Question: I am building a Windows Phone 8.1 RT App which runs MP3 files in .
I followed the steps in the sample code shown here : <URL>
In MyPlaylistManager Project I would like to build my own Playlist from XML file.
When I try to access this XML file I am getting an exception.
> An exception of type 'System.Xml.XmlException' occurred in SYSTEM.XML.NI.DLL but was not handled in user codeAdditional information: An internal error has occurred.
I have added the XML file to the Project and set
> Build Action : ContentCopy to Output Directory : Copy if newer
To access the file I tired below options :
'''
XDocument xdoc = XDocument.Load("ms-appx:///XYZ.xml");
XDocument xdoc = XDocument.Load("XYZ.xml");
'''
XDocument.Load is supported in Windows Phone 8.1 as per the documentation:
<URL>

Any pointers on what I am doing wrong.
Thanks.
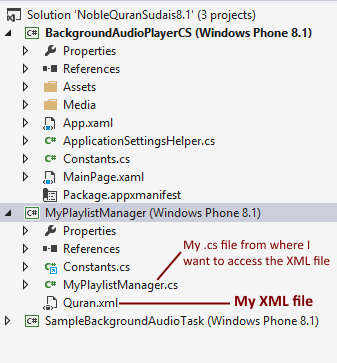
Answer: I think that the problem is, because you aren't providing the correct path. Your file is in project . Try to use:
'''
XDocument xdoc = XDocument.Load("ms-appx:///MyPlaylistManager/Quran.xml");
// or like this:
StorageFile file = await Windows.ApplicationModel.Package.Current.InstalledLocation.GetFileAsync(@"MyPlaylistManager\Quran.xml");
'''
Also not forget to include in references. Maybe <URL> will also help a little.
- you may also try to use <URL> - then in your first get the then load using got from the file.